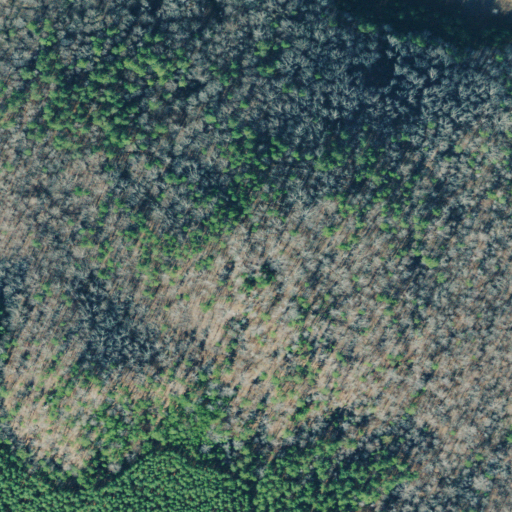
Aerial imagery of mountain in Georgia named Potato Hill containing deciduous forest, evergreen forest, and pasture